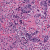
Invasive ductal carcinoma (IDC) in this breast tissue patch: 1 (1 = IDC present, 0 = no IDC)